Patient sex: F
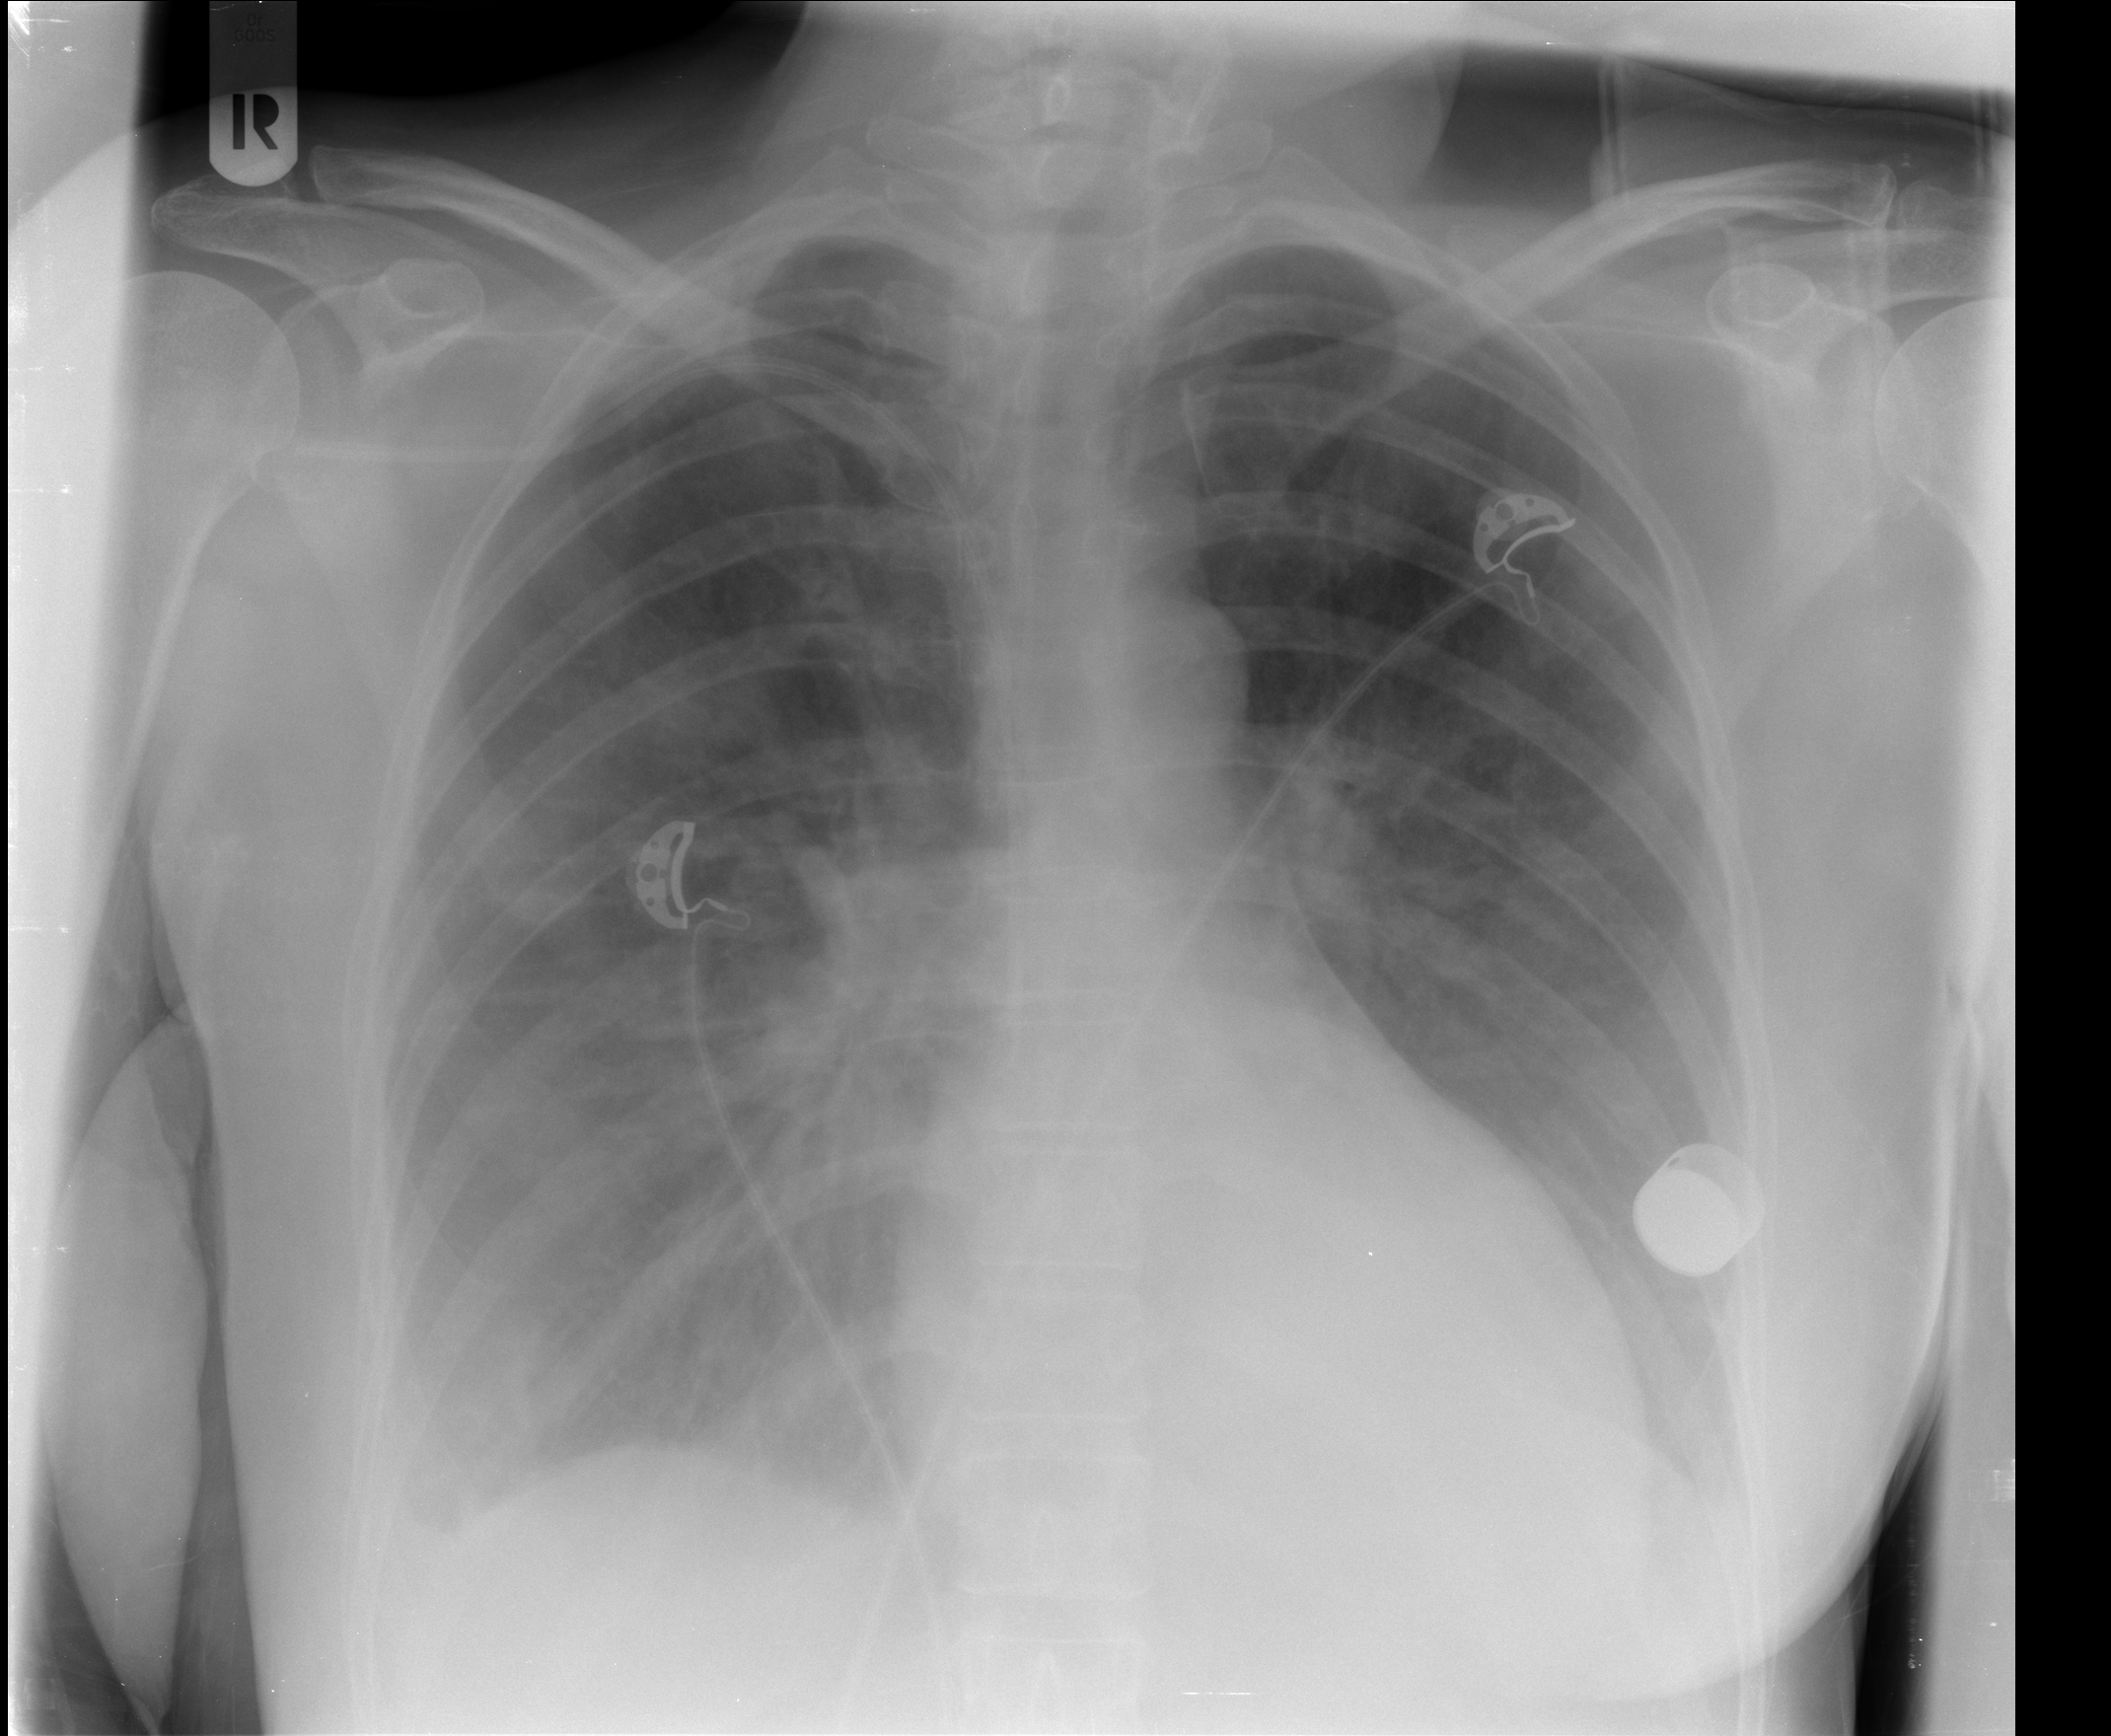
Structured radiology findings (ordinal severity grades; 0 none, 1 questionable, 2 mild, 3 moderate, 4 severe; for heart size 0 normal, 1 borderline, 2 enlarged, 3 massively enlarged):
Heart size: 1
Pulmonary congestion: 0
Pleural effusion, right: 2
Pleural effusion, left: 2
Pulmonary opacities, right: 2
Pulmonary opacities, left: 0
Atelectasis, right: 2
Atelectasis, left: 0